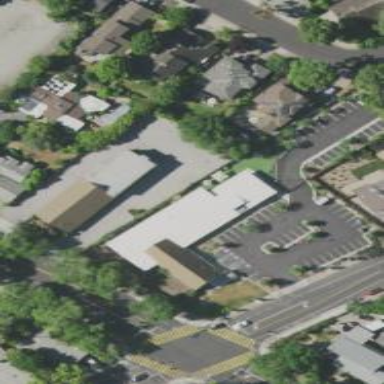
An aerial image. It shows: Building that serves as place of worship.